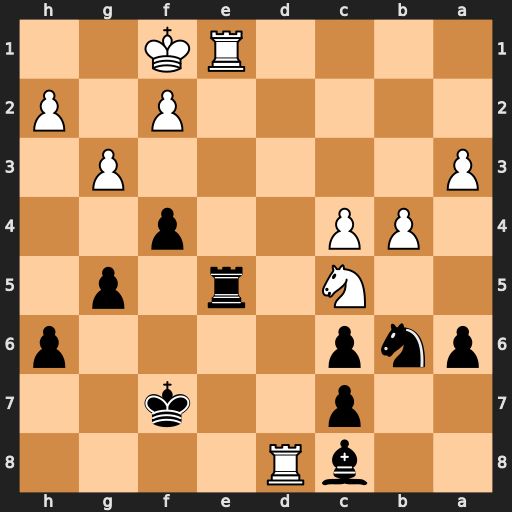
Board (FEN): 2bR4/2p2k2/pnp4p/2N1r1p1/1PP2p2/P5P1/5P1P/4RK2
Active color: b
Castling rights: -
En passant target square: -
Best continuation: Bh3+ Kg1 Rxe1#